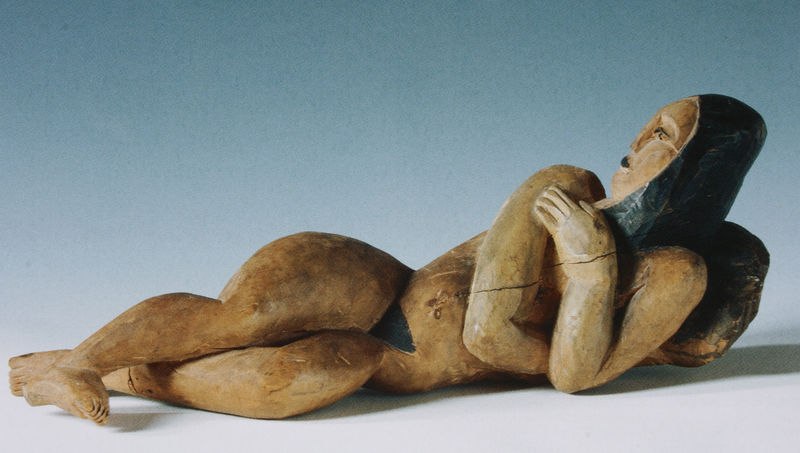
Titel: Liegende
Künstler: Ernst Ludwig Kirchner
Standort: Dresden
Institution: Staatliche Kunstsammlungen Dresden, Skulpturensammlung
Schlagwörter: akt, blau, fuß, hand, kopf, nackt, schatten, frauen, menschen, braun, brust, daumen, finger, frau, haar, holz, licht, mund, nase, profil, schwarz, weiss, blick, expressionismus, wand, arm, arme, augen, gesicht, mensch, stein, hände, portrait, brücke, auge, figur, haare, kinn, lippen, schultern, rund, skulptur, statue, beine, taille, bein, füße, hintern, wellen, liegen, modell, schlafen, moderne, abstrakt, risse, linien, blue, hands, kissen, pillow, white, women, black, face, female, figures, green, hair, lady, nose, old, woman, brown, deutsch, wooden, nabel, bauch, plastik, ellenbogen, liegend, oberschenkel, scham, scheide, schenkel, vagina, bedecken, bemalt, gauguin, foto, oben, kurven, südsee, kontur, zeh, schnitzerei, china, profile, wood, african, expressiv, naked, nude, rock, skin, stone, crossed, girl, head, orange, horizontal, schamhaare, venus, schwaru, feet, erstaunt, verdeckt, color, chin, mouth, objekt, rundung, model, sculpture, twisted, auflage, platt, rundungen, geschnitzt, scultpture, person, riss, human, ancient, arms, ink, holzskulptur, lage, lagern, art, ground, foot, museum, tahiti, eye, legs, fingers, figure, lips, shoulders, schamhaar, vereinfachung, feminin, coal, lying, baby, cubism, native, primitive, beitelspuren, black hair, weiblicher akt, volumen, act, holzschnitzerei, carving, indian, body, lie, scharm, scared, elle, nablis, belly button, reclining, curves, leg, volume, modigliani, dellen, frau7, hintergruns, kopf kissen, liegeb, weilich, femal, basic, hood, crude, folk art, pubic hair, belly, toe, toes, afrika, primitivismus, carved, laying, crack, caucasian, covered, cracked, turning, pussy, lieing, schnitt, gifures, unclothed, prop, black lips, liegender frauenakt, blach, uncovered, scultptue, uncomfortable, choulders, shapely